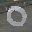
Label: 0